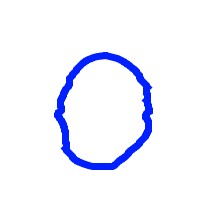
Shape: circle